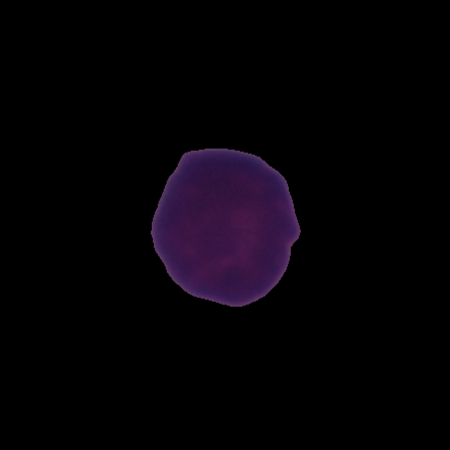
Label: healthy